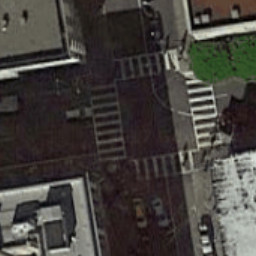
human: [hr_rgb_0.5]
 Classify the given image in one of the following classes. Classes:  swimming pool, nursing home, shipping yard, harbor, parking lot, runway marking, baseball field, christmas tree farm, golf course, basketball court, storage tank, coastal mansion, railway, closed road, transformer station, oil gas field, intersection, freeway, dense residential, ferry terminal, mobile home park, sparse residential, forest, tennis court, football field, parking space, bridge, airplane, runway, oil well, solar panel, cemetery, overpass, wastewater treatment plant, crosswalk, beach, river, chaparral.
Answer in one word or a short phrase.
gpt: crosswalk